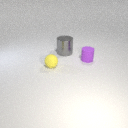
small yellow rubber sphere in front of small purple rubber cylinder